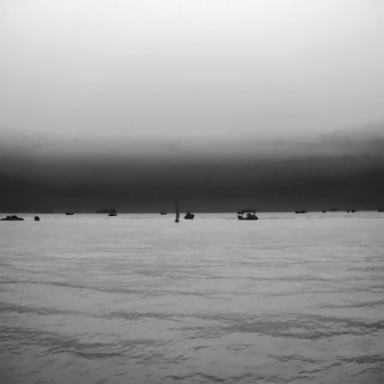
There are seven objects shown in the infrared image, including six bulk_carriers, and a sailboat.